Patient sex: F
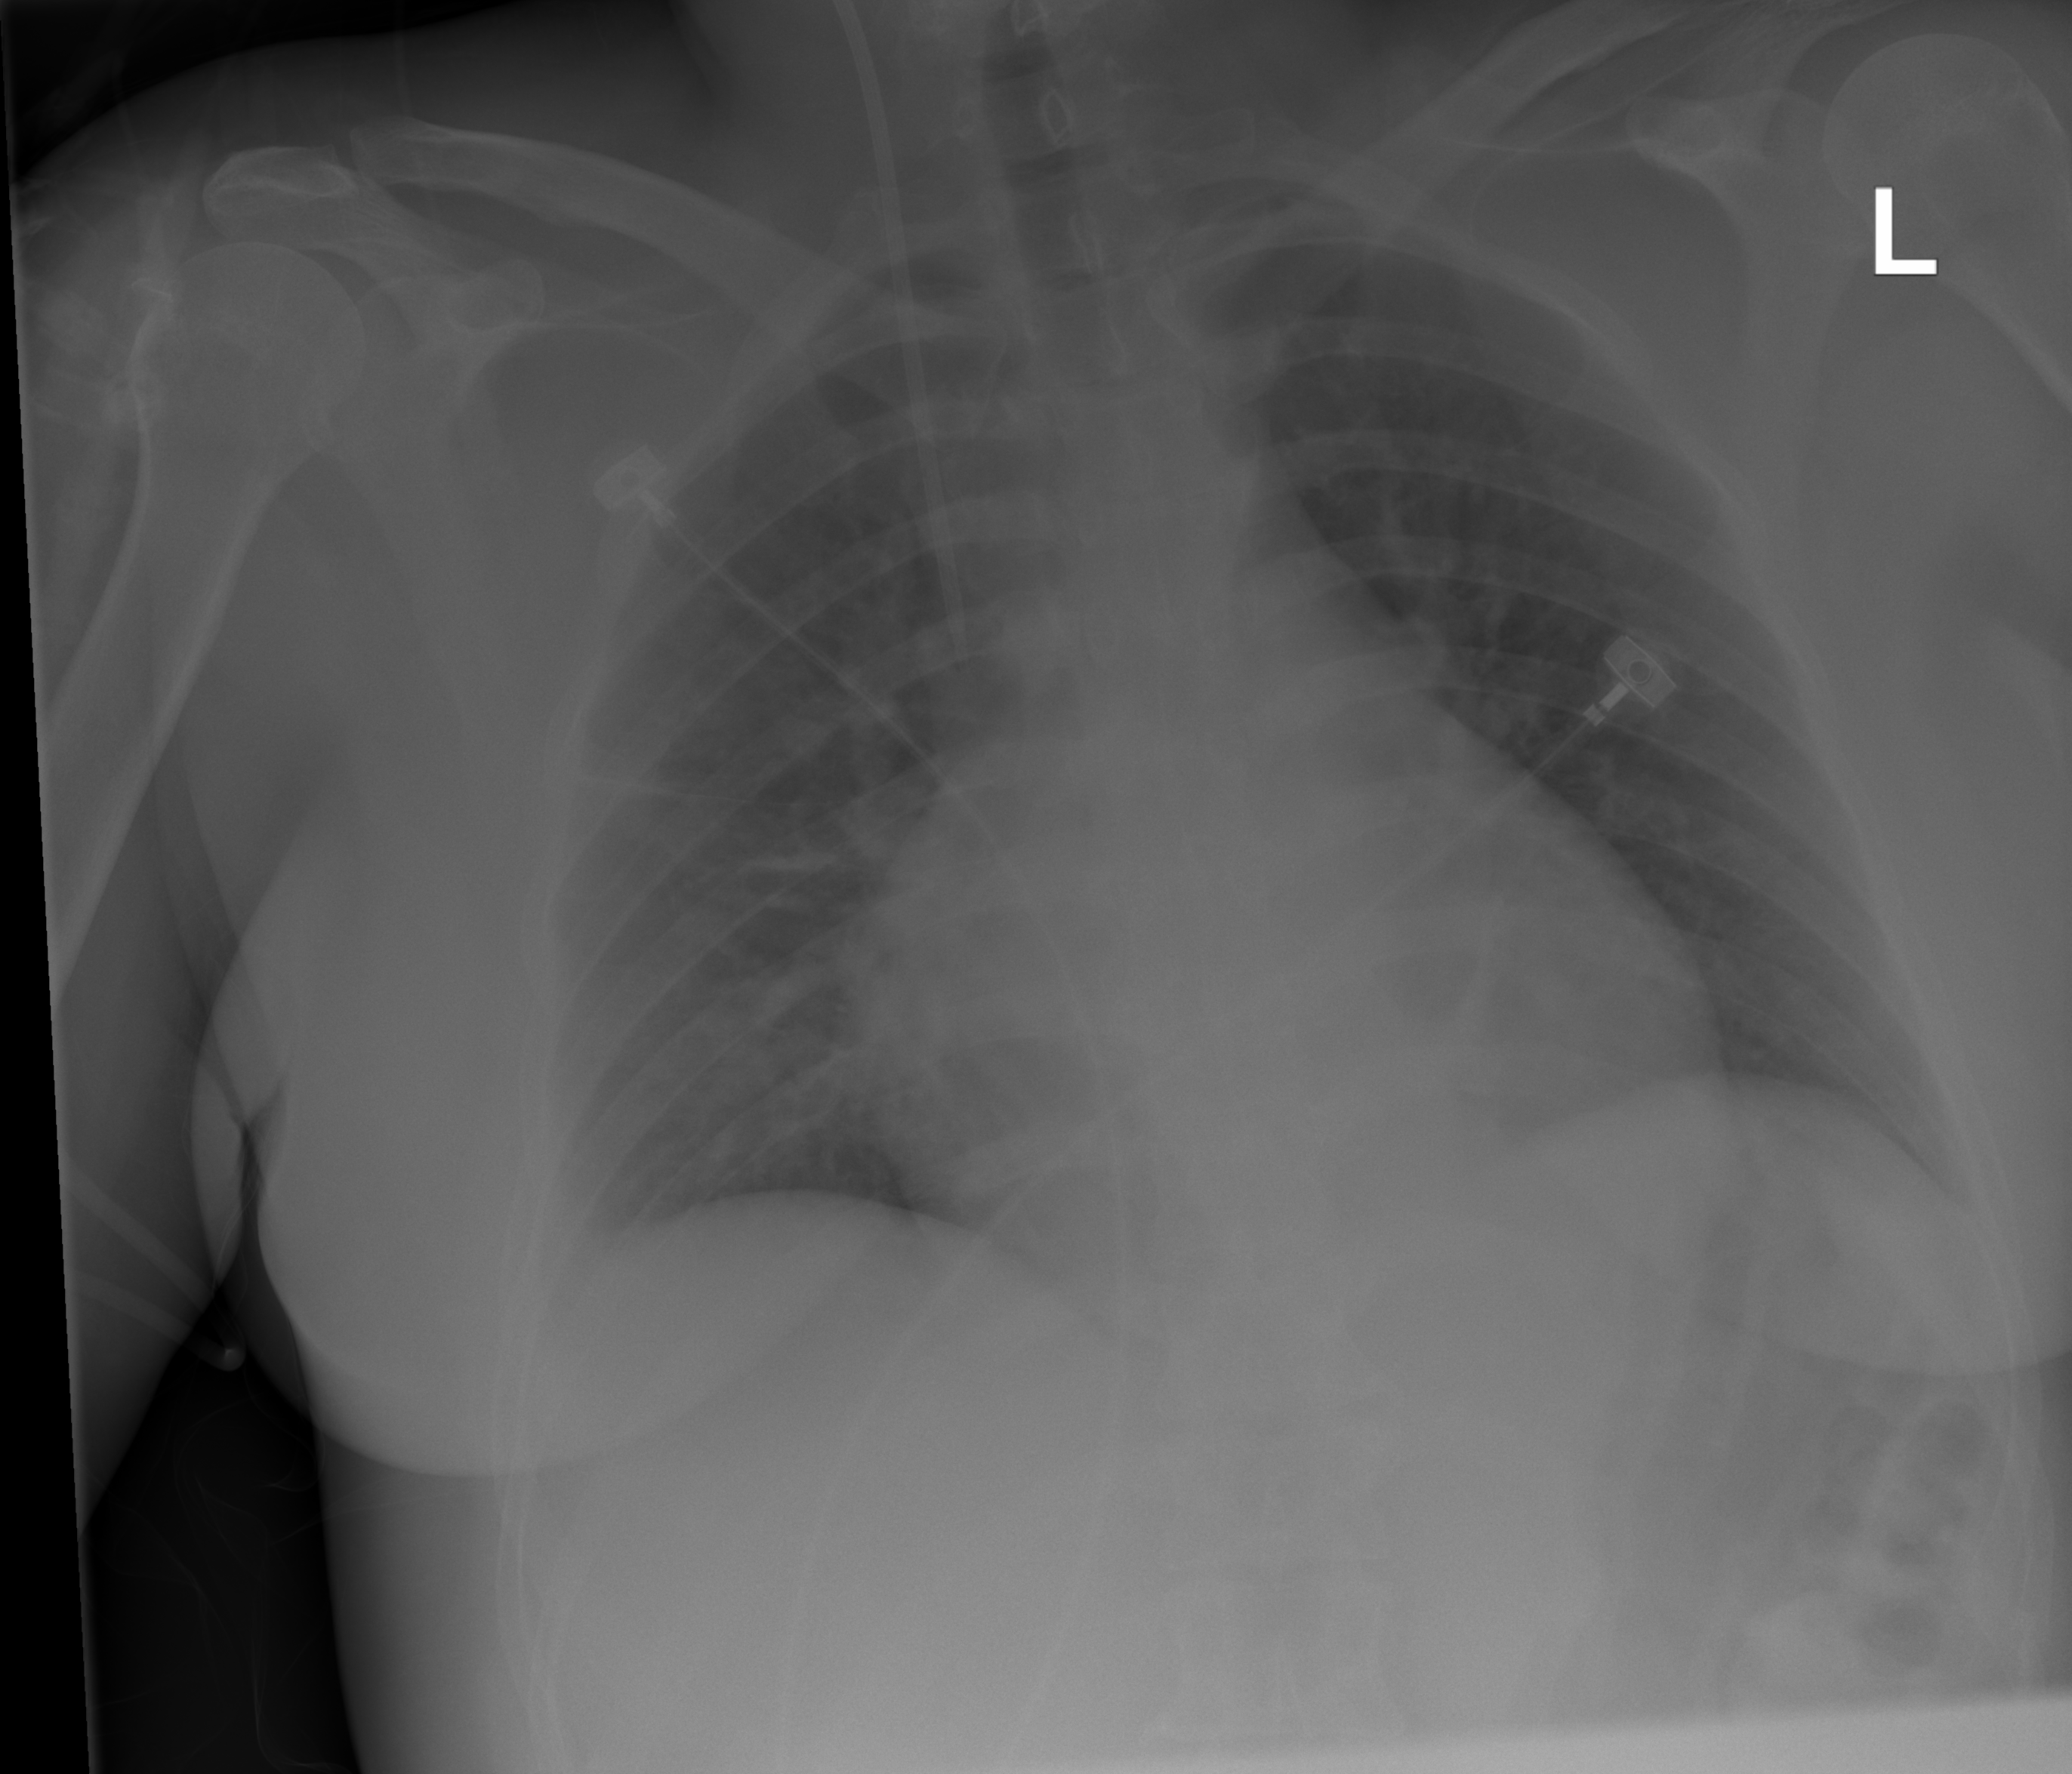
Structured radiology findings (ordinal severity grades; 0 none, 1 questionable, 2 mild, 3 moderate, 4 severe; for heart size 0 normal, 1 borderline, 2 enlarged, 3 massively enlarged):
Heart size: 0
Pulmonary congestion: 0
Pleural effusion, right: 2
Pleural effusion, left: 0
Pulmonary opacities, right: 2
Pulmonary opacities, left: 0
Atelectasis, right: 2
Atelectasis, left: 0